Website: bh-photo
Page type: address-validator
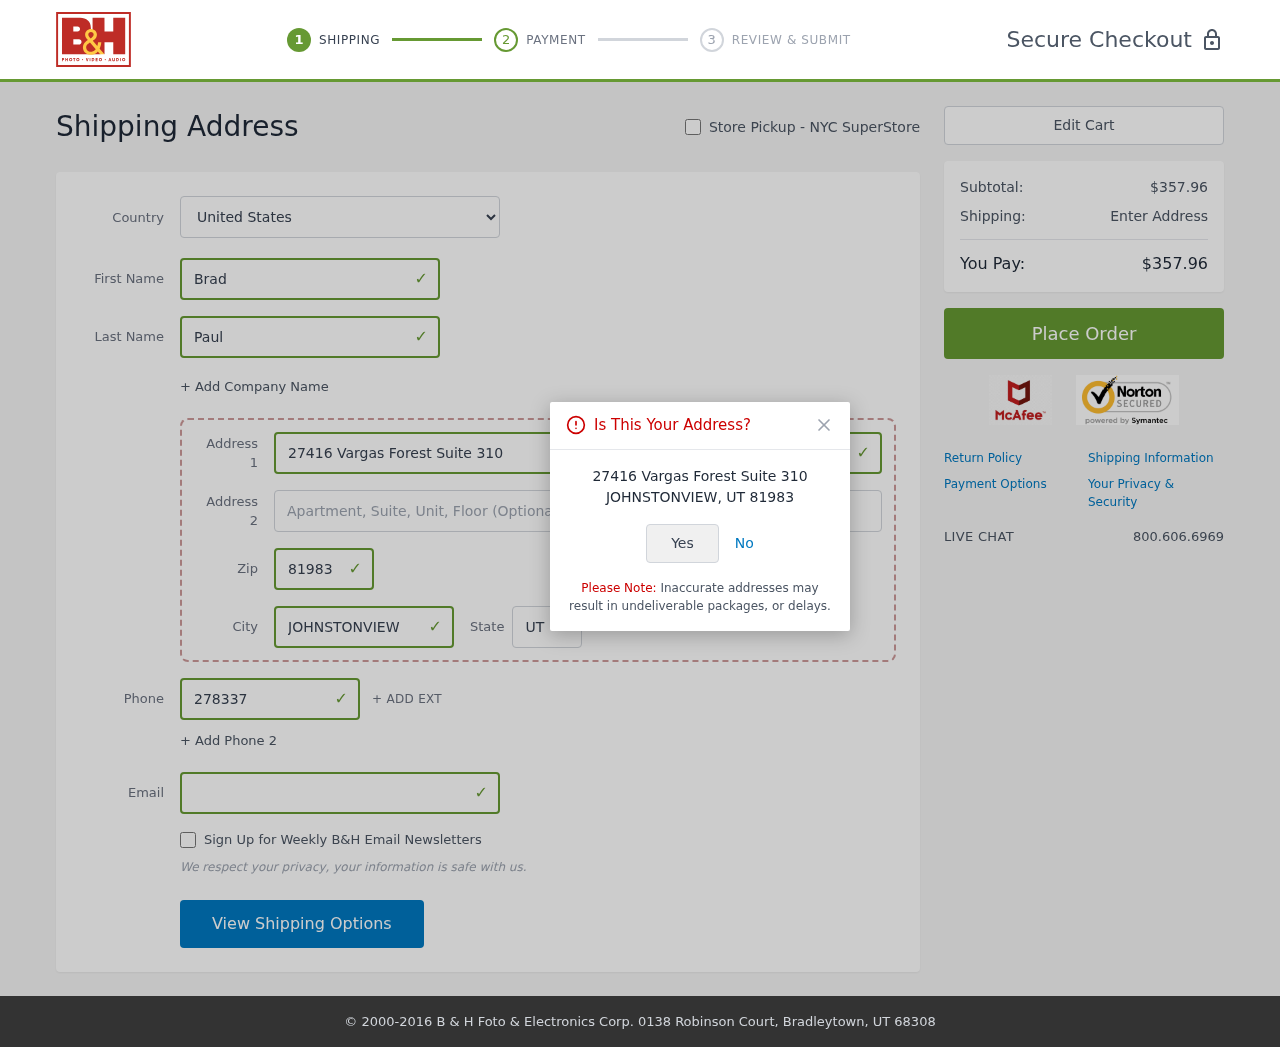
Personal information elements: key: PII_CITY
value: Johnstonview
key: PII_COUNTRY
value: United States
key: PII_EMAIL
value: brad_paul@gmail.com
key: PII_FIRSTNAME
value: Brad
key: PII_LASTNAME
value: Paul
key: PII_PHONE
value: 2783377131
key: PII_POSTCODE
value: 81983
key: PII_STATE_ABBR
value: UT
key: PII_STREET
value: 27416 Vargas Forest Suite 310
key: PII_CITY_CONFIRM
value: JOHNSTONVIEW
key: PII_POSTCODE_FULL
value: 81983
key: PII_POSTCODE_NUMERIC
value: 81983
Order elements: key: ORDER_SUBTOTAL
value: $357.96
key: ORDER_TOTAL
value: $357.96